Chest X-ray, AP view. Patient: 17 years old, sex M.
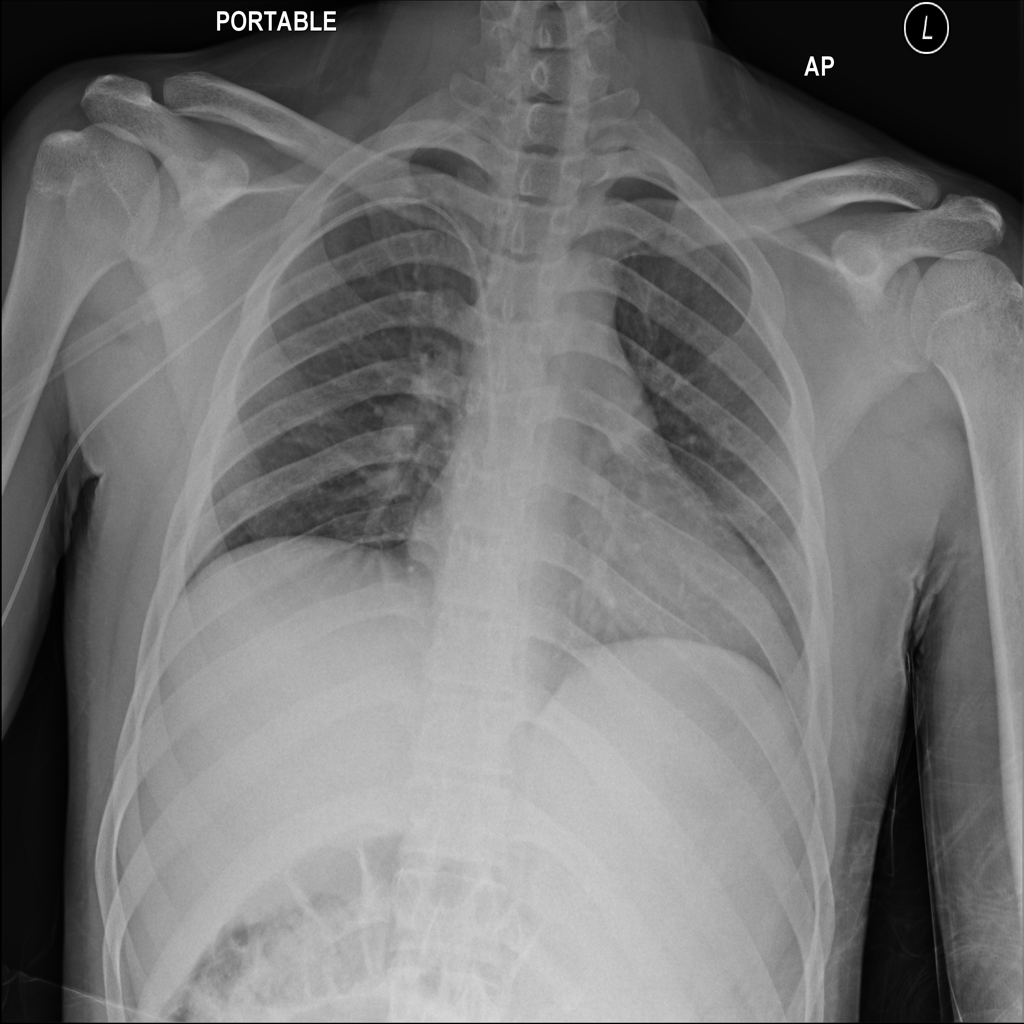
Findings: No Finding